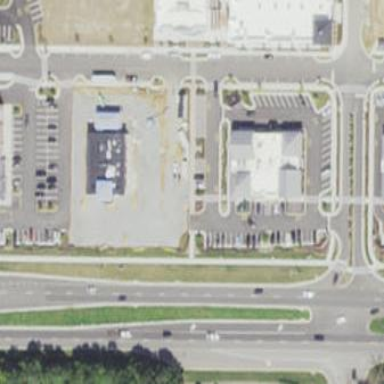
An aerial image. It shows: Retail area.